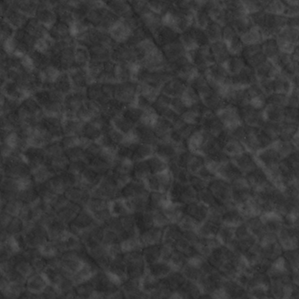
Label: non_frost